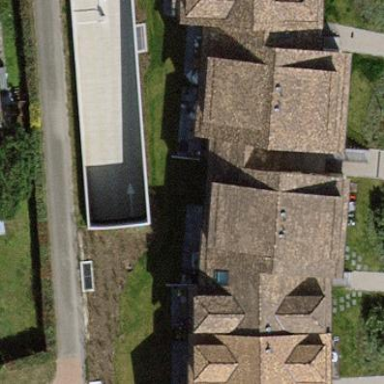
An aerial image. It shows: Semidetached house.